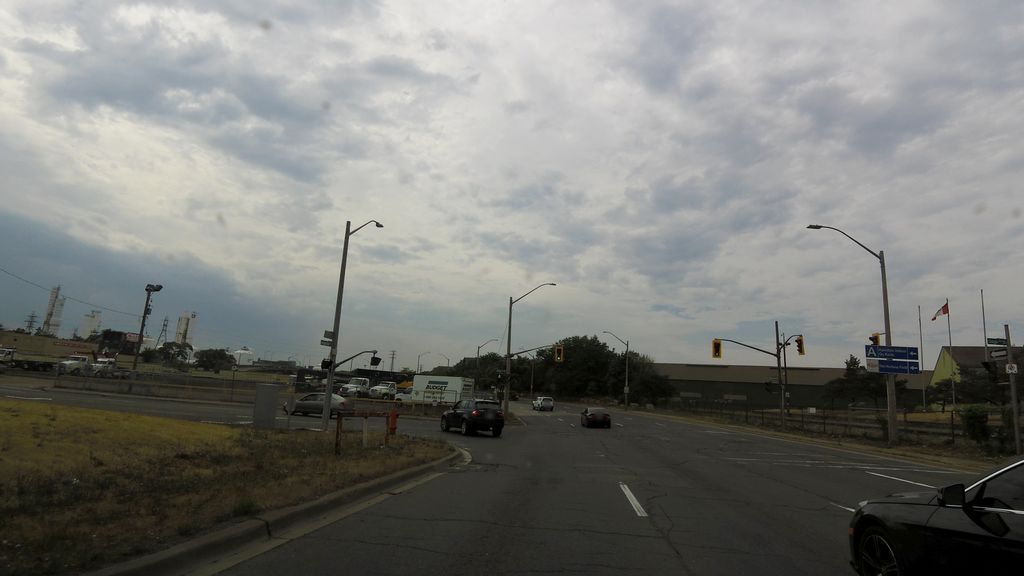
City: hamilton